Question: Firefox.
Firebug.
Simple task.
How get to know what font family does anchor element use?
I opened the element in Firebug. And what I see.

Why font info is crossed? How determine what font was used?
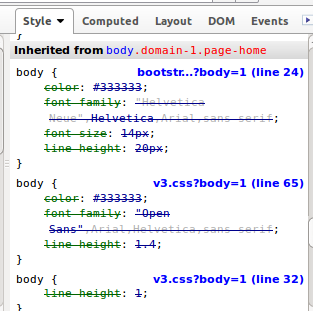
Answer: Look at the "computed" tab instead. If that doesn't say what font is chosen - then it's probably some browser default and you're out of luck.